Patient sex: M
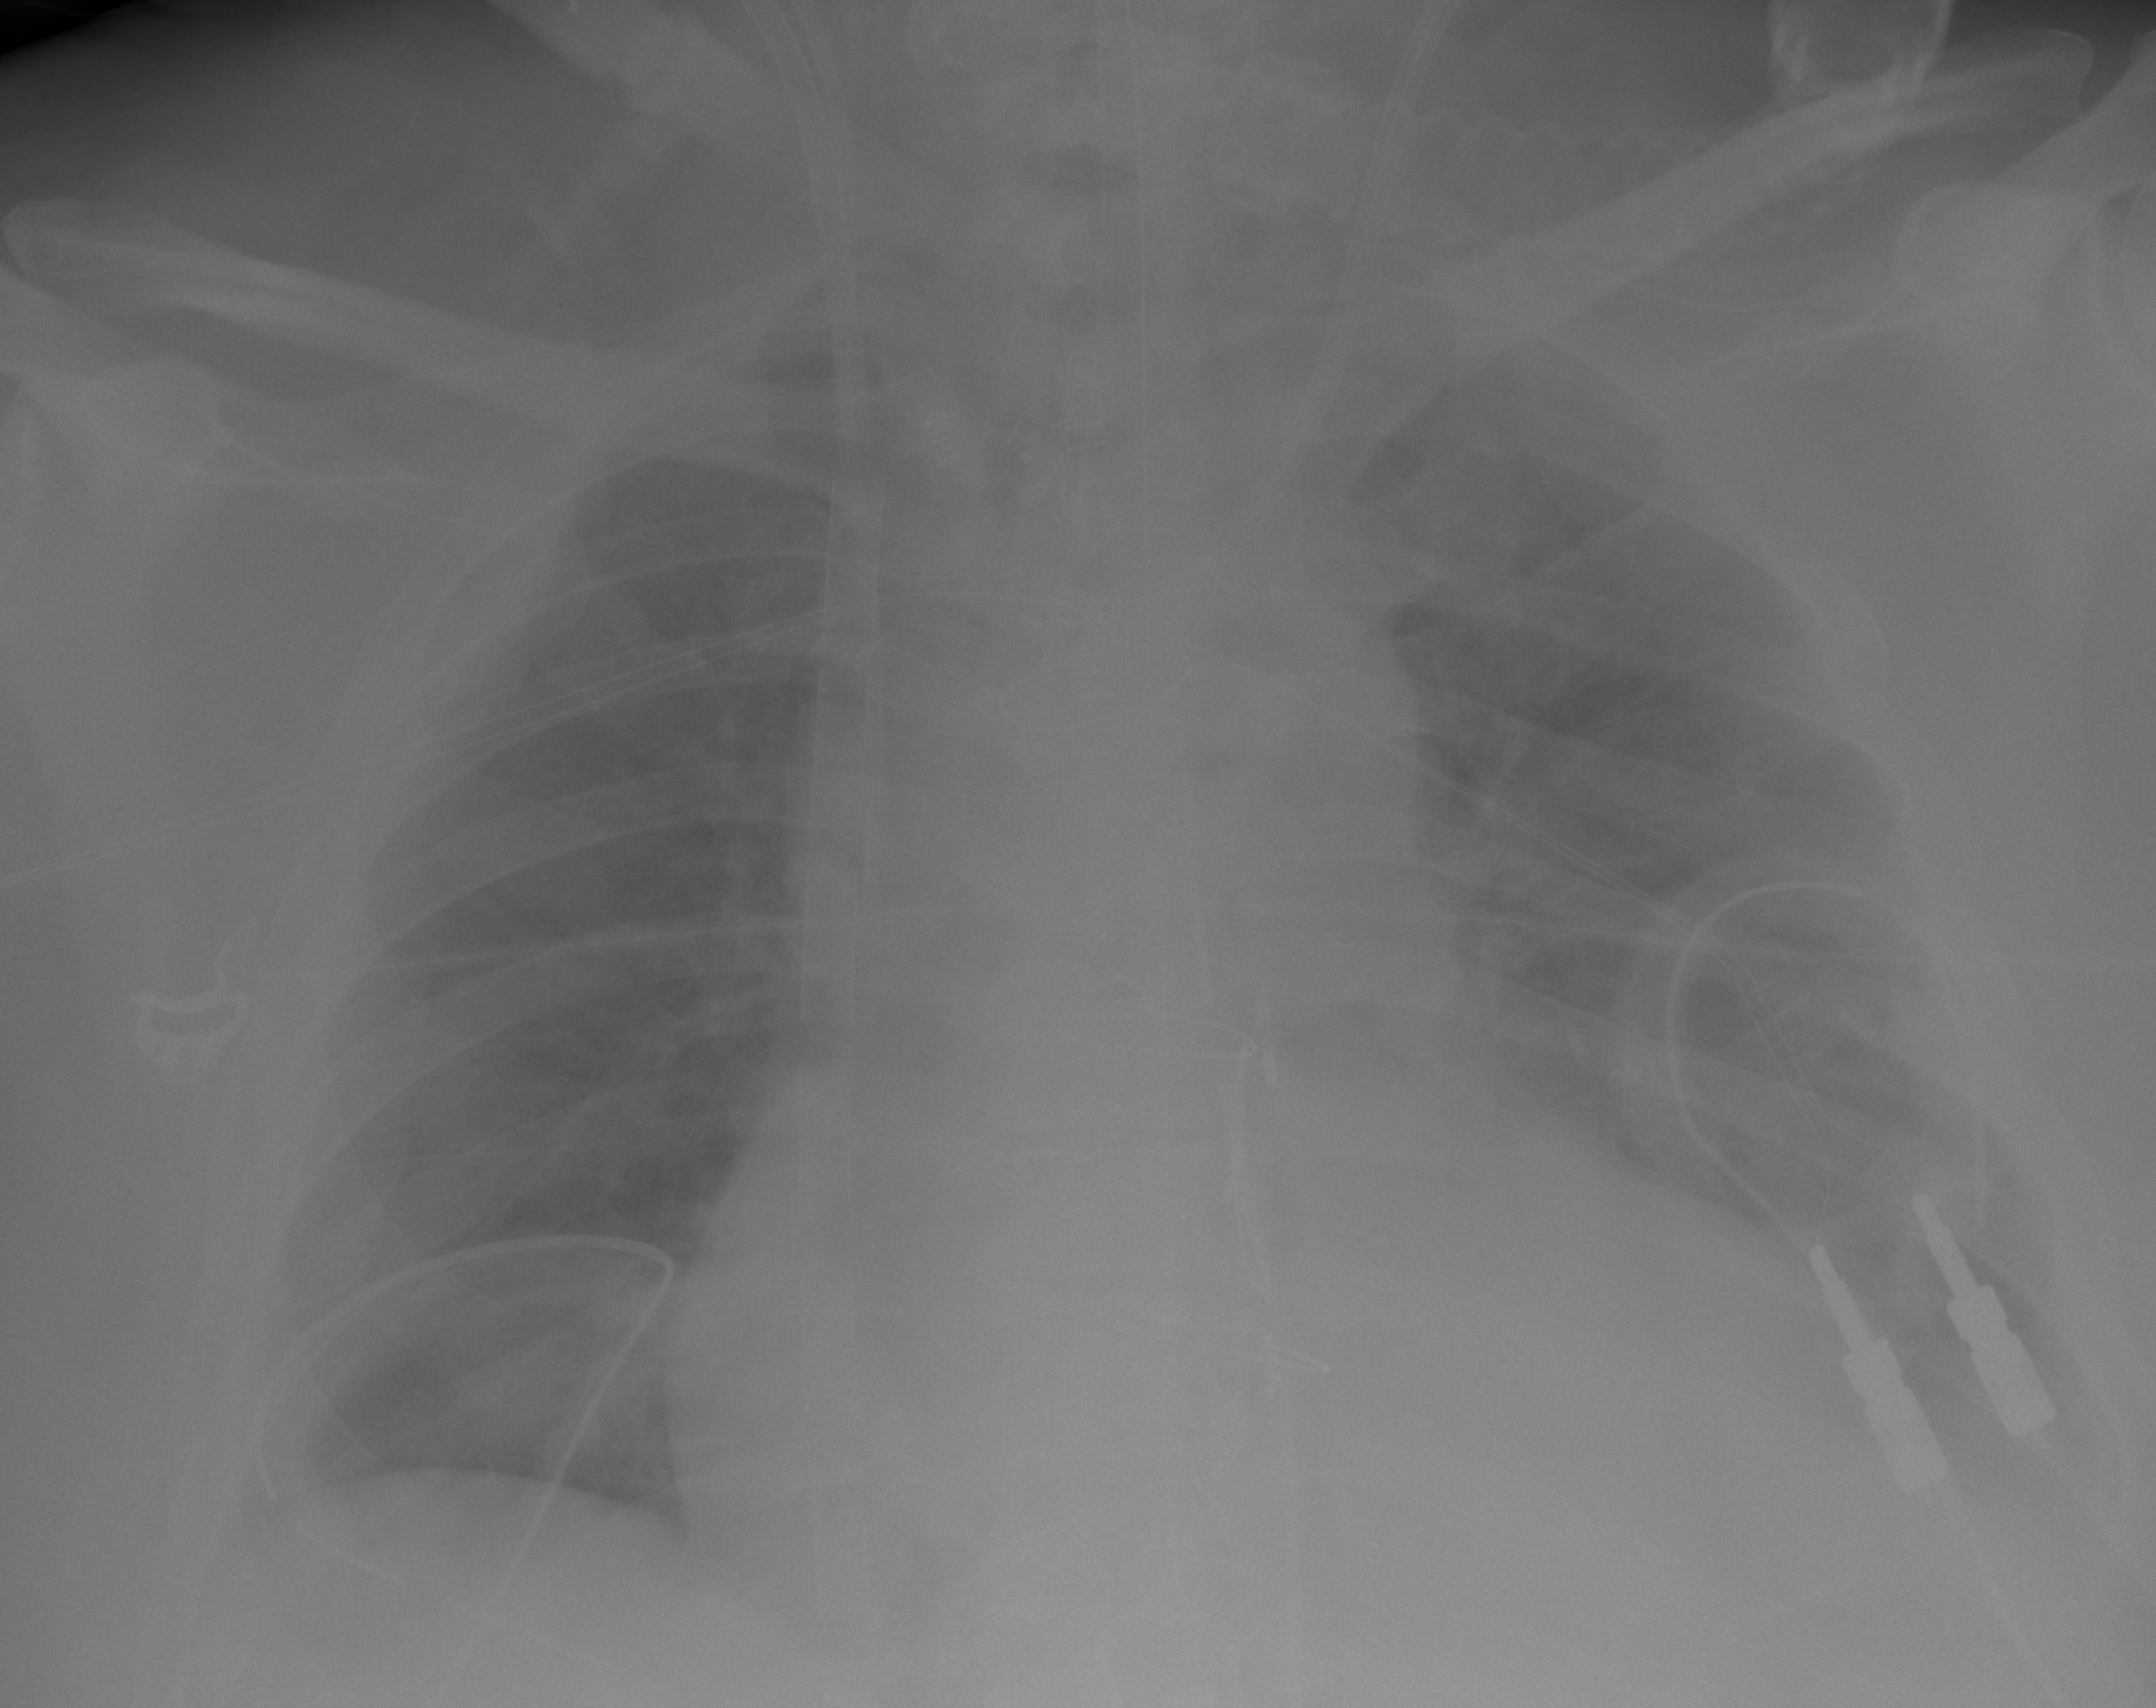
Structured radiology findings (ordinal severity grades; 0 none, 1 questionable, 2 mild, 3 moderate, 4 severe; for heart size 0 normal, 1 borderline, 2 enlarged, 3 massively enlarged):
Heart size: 2
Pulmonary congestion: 2
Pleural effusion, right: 0
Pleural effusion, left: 2
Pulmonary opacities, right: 0
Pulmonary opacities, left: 0
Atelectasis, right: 0
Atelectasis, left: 0